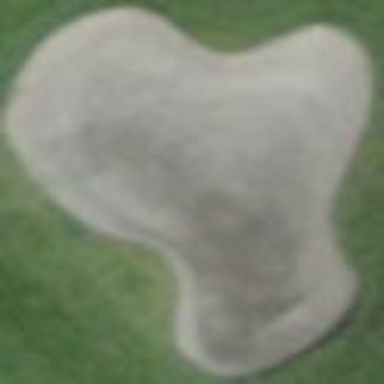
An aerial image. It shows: Sand bunker on golf course.